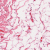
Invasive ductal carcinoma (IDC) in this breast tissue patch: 0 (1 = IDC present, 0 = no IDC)